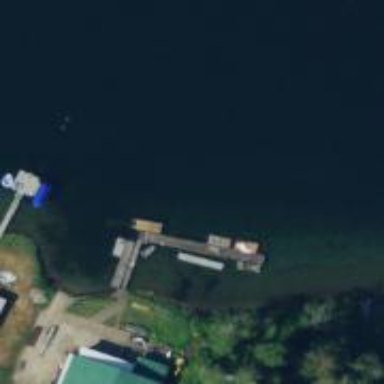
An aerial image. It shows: Dock by the waterway.